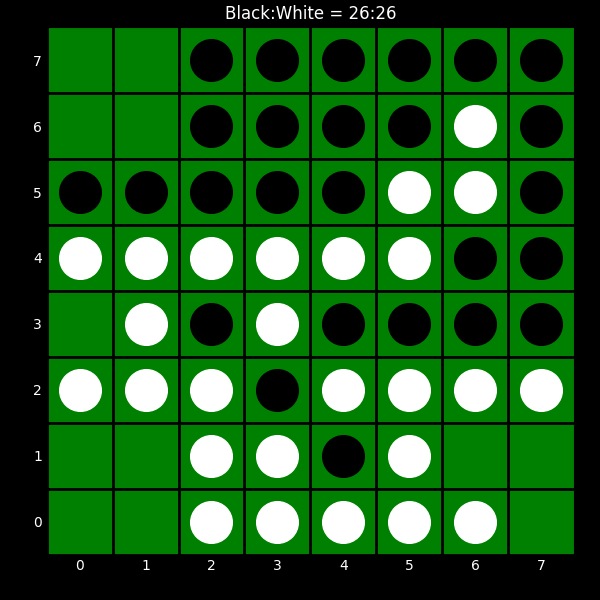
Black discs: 26
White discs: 26